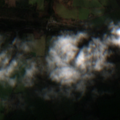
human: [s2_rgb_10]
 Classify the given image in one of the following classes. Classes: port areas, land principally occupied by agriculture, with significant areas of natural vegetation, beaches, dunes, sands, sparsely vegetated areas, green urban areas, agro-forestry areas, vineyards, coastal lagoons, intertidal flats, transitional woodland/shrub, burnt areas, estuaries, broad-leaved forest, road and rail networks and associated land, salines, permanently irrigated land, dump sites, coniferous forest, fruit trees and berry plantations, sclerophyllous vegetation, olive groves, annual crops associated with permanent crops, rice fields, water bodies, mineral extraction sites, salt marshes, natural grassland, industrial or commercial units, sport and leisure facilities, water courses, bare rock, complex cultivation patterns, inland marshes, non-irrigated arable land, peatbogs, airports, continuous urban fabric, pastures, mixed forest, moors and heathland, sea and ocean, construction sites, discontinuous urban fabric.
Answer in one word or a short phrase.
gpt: non-irrigated arable land, pastures, broad-leaved forest